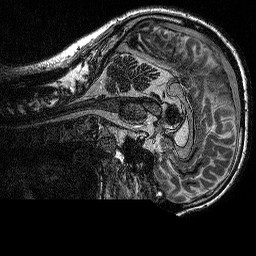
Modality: MP2RAGE
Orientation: sagittal
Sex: male
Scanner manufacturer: siemens
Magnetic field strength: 3 T
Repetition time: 5 s
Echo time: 0.00292 s